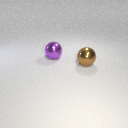
large brown metal sphere to the right of large purple metal sphere